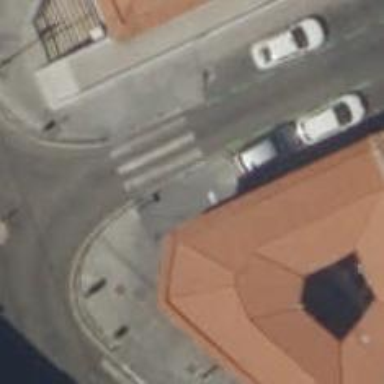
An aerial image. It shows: Uncontrolled zebra crossing on the road.